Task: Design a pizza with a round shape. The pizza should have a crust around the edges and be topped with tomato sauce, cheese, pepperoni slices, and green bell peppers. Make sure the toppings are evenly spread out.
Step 567:
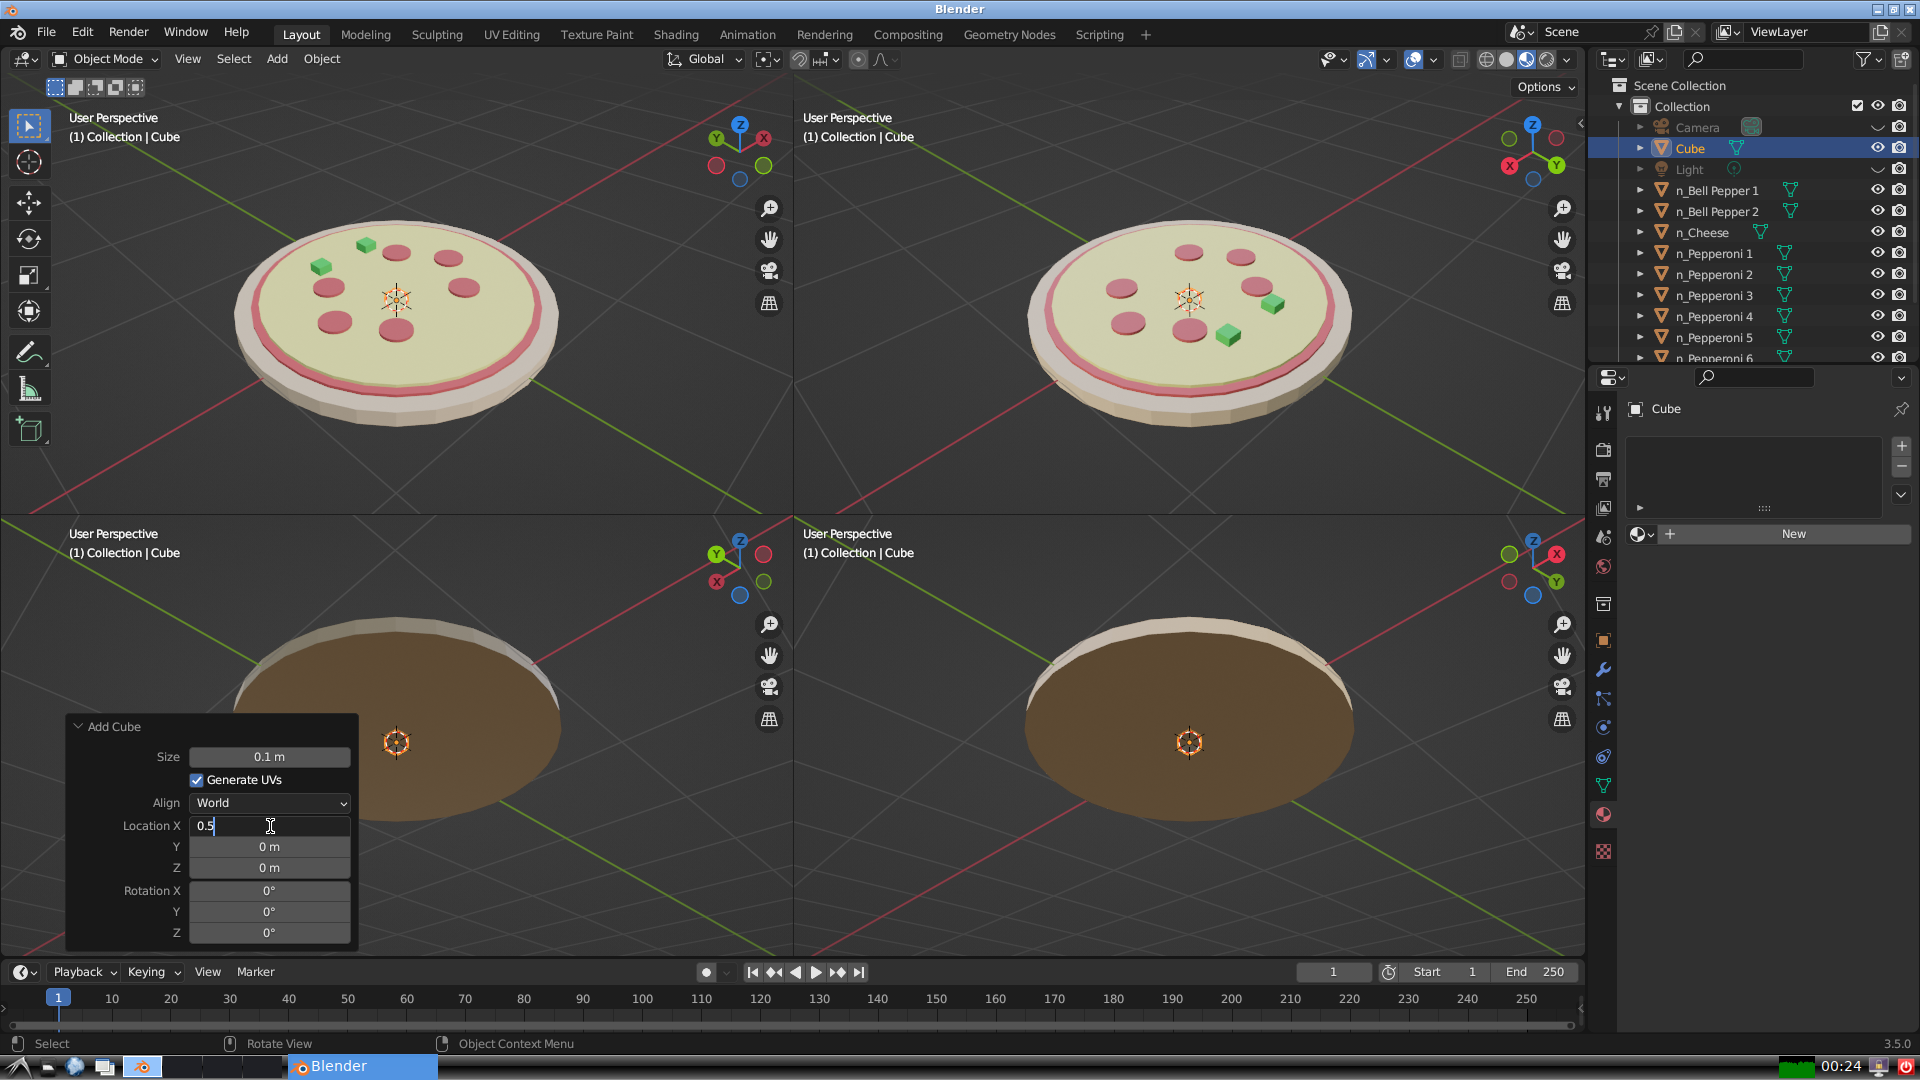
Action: {"key_press": ['Return']}